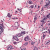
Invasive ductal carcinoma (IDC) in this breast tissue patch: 0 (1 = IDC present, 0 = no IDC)